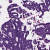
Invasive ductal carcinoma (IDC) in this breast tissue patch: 1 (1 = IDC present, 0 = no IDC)